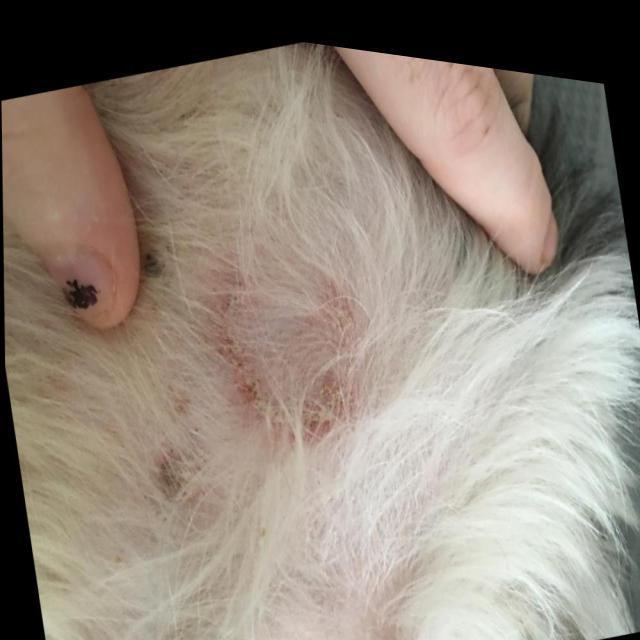
Canine ringworm (Dermatophytosis) — fungal infection caused by Microsporum or Trichophyton. Presents with circular alopecia, scaling, crusting, and broken hairs.